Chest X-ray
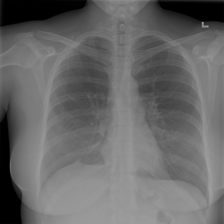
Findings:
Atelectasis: negative
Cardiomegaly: negative
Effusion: negative
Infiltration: negative
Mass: negative
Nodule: negative
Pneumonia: negative
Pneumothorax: negative
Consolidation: negative
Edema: negative
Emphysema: negative
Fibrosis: negative
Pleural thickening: negative
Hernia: negative